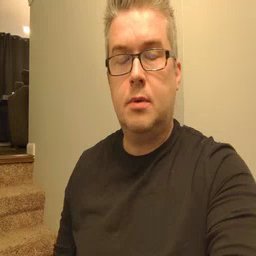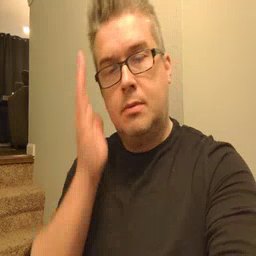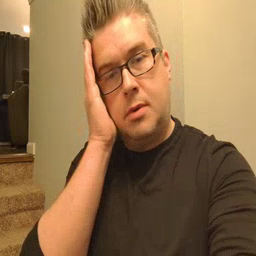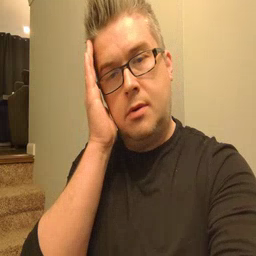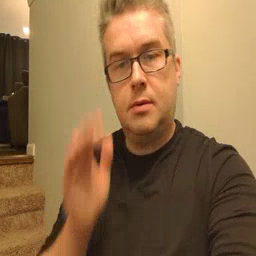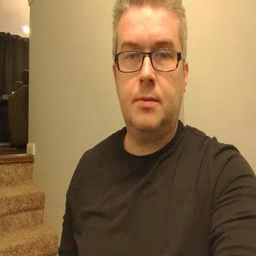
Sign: bed